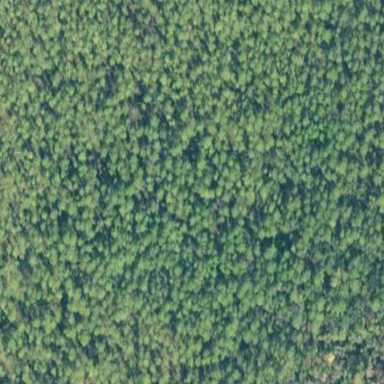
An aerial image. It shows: Woodland consisting mainly of needle-leaved trees.